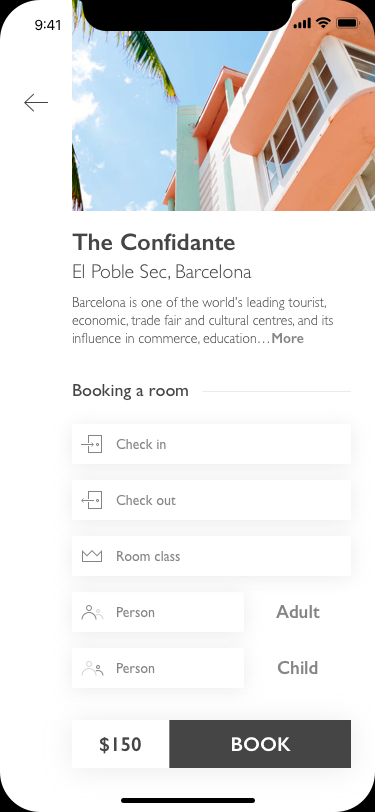
Text in this UI design:
Adult
Child
The Confidante
Barcelona is one of the world's leading tourist, economic, trade fair and cultural centres, and its influence in commerce, education…
Booking a room
More
El Poble Sec, Barcelona